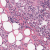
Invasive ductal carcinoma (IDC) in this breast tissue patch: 0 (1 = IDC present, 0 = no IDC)